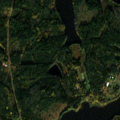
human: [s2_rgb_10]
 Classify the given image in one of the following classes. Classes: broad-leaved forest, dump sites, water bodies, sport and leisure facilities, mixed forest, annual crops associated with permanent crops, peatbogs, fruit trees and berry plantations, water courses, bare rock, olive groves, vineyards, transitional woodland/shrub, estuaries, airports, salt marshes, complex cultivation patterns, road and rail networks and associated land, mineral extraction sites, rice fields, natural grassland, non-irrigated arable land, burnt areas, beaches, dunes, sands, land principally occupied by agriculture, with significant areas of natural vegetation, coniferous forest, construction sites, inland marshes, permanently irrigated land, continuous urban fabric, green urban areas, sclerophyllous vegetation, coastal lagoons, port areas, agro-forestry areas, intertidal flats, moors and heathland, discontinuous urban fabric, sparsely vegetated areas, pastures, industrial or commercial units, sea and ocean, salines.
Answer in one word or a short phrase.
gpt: land principally occupied by agriculture, with significant areas of natural vegetation, coniferous forest, mixed forest, water bodies